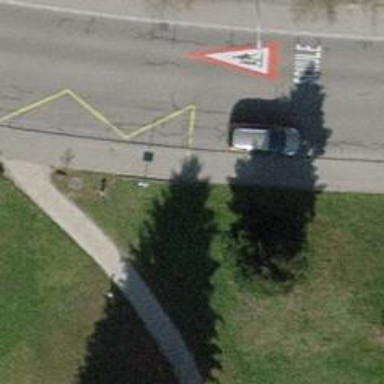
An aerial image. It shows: Bus stop with platform for public transport.